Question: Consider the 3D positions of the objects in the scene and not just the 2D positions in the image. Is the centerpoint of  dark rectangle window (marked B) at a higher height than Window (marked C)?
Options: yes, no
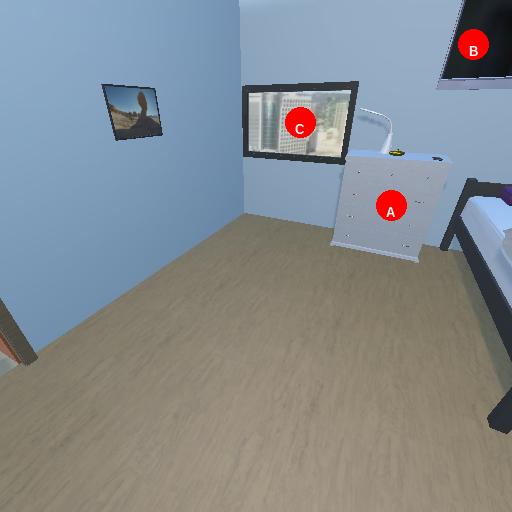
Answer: yes